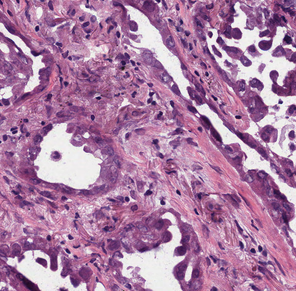
Tumor epithelial tissue: yes
Tumor-associated stroma tissue: yes
Normal tissue: no